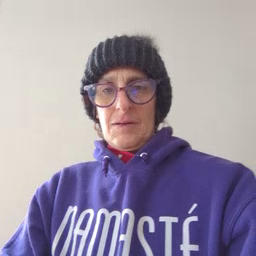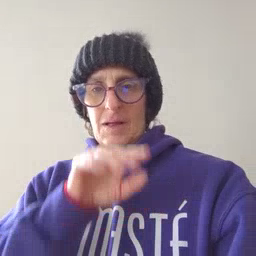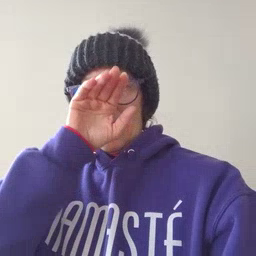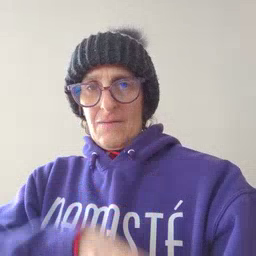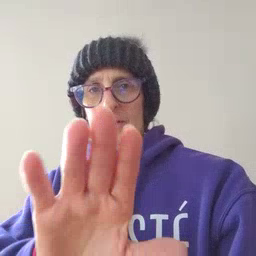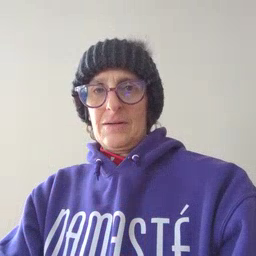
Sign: elephant